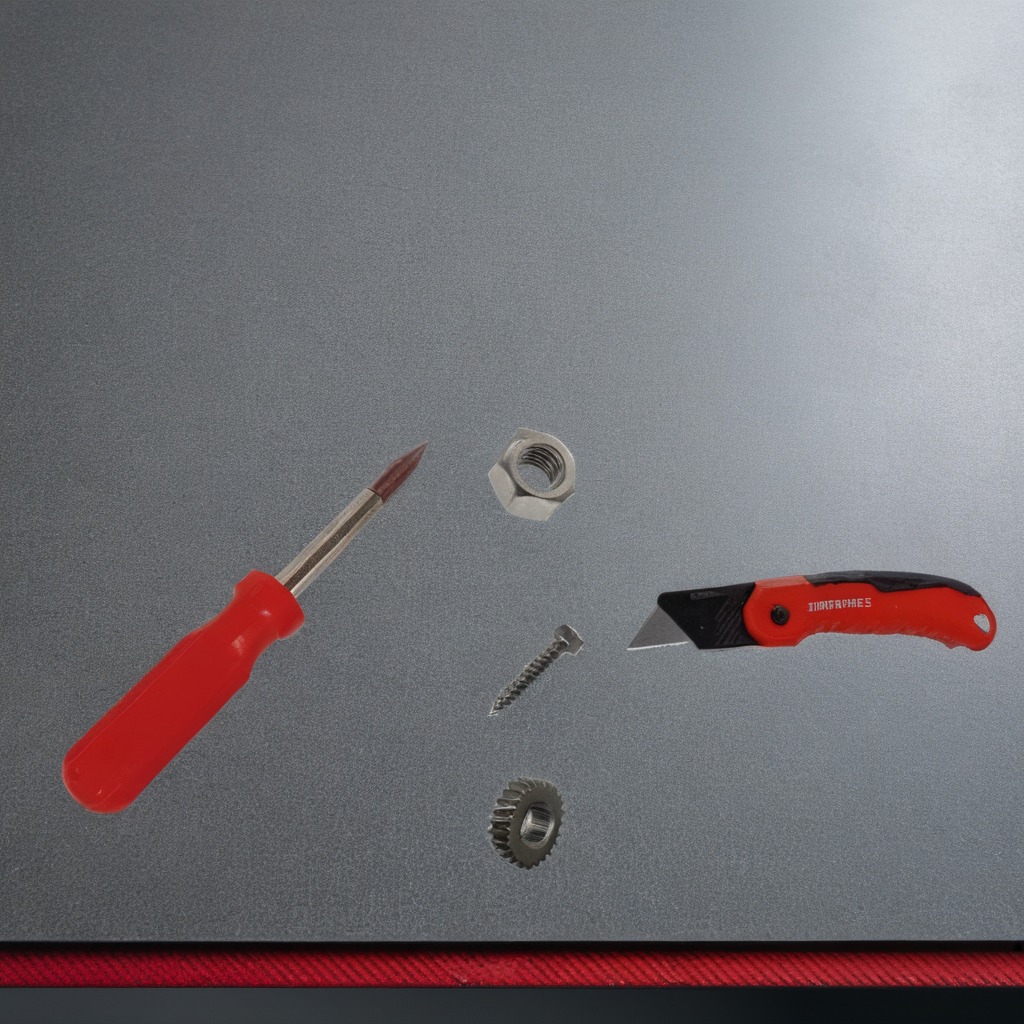
A gear with teeth, a knife, a screwdriver, and a metal nut are lying on the granite tabletop.